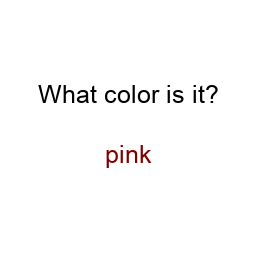
Color: maroon
Color name shown: pink
Background color: white
Question text color: black